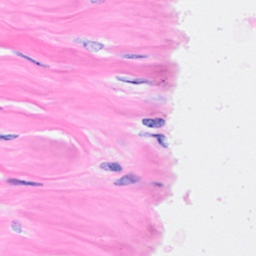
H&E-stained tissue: Breast